Field crop: maize
Growth stage: 2
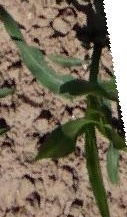
Species: maize